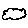
Label: cloud